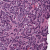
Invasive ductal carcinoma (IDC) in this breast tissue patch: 1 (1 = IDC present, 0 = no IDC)